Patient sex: M
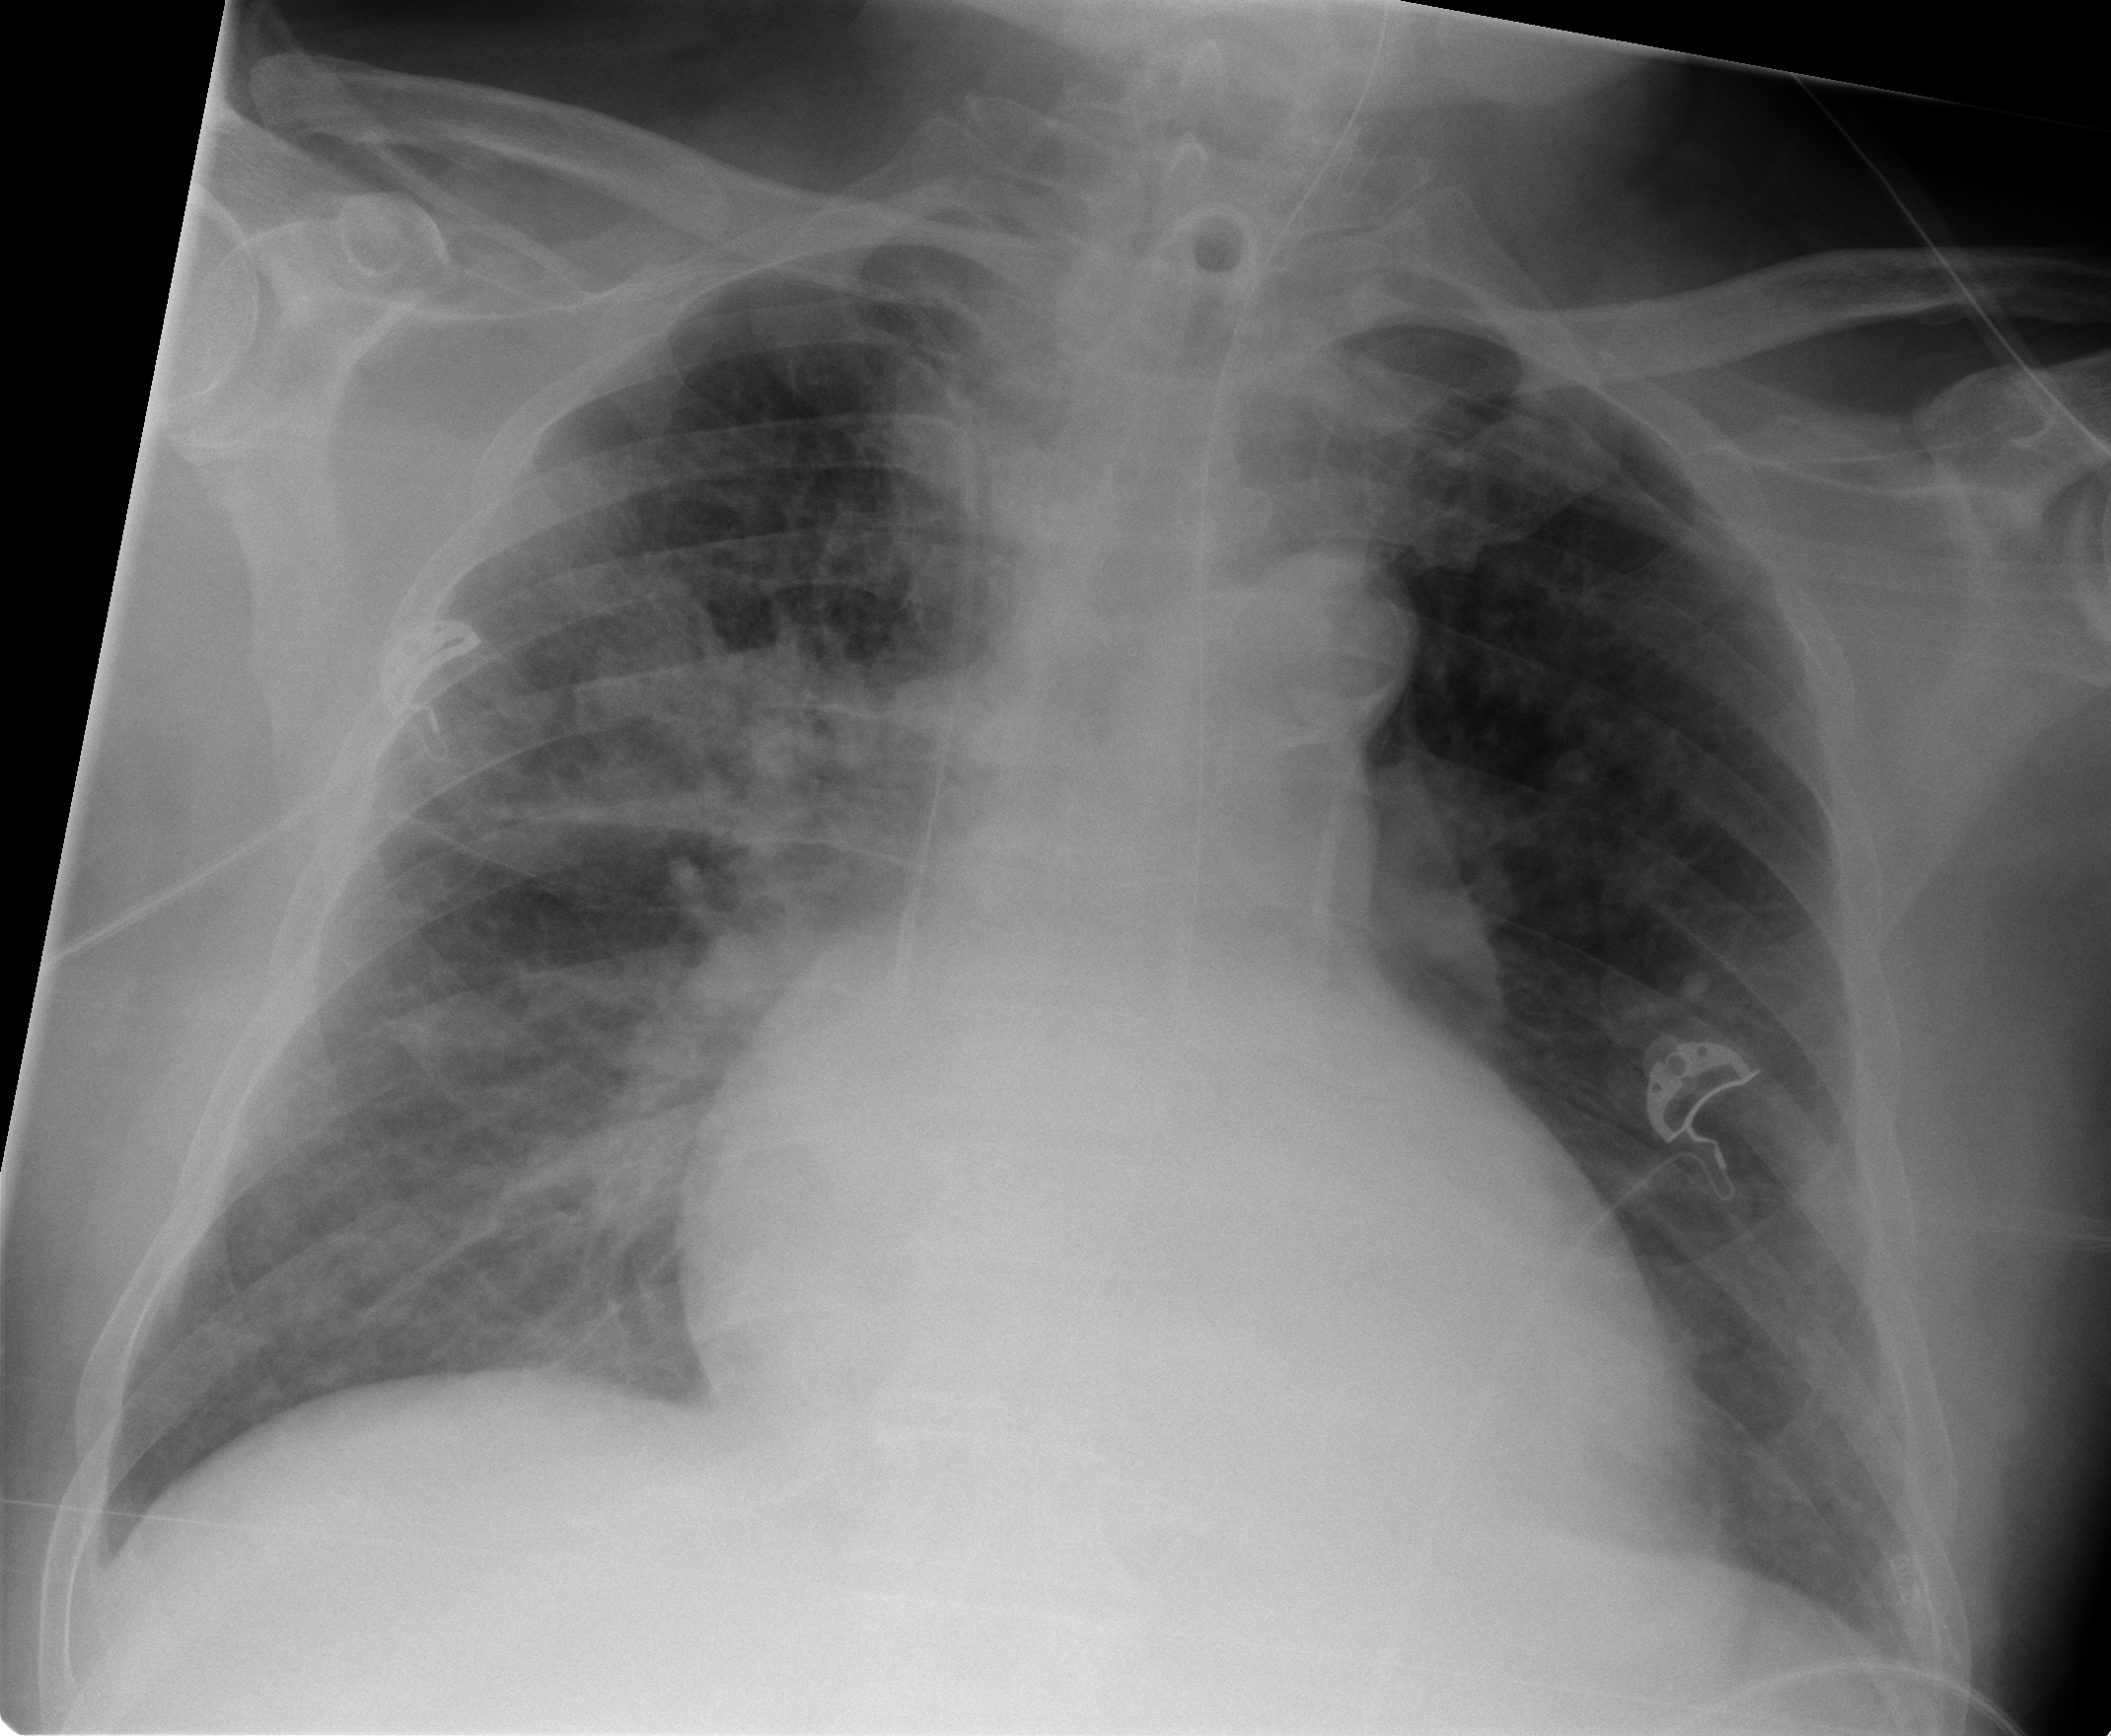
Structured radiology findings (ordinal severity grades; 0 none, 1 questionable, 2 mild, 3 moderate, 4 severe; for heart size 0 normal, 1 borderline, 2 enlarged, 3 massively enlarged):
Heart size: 2
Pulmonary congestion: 2
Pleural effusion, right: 0
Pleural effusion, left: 1
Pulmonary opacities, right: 3
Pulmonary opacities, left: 1
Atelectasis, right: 2
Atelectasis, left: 2